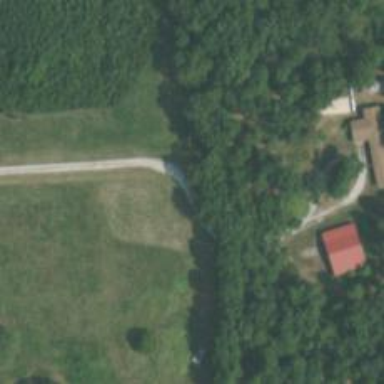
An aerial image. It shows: Driveway.